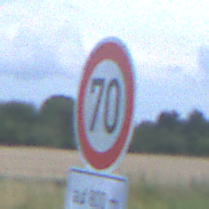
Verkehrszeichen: Geschwindigkeit70
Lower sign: LaengeEinerStrecke5
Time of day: MorningAfternoon
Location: Outdoor (Nature)
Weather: PartlyCloudy
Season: NotSpecified
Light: Natural